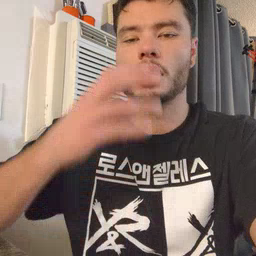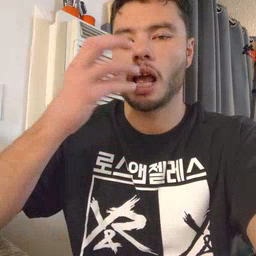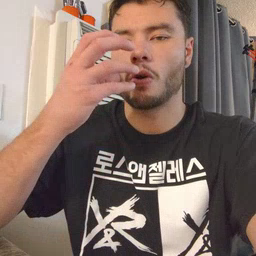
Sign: clown